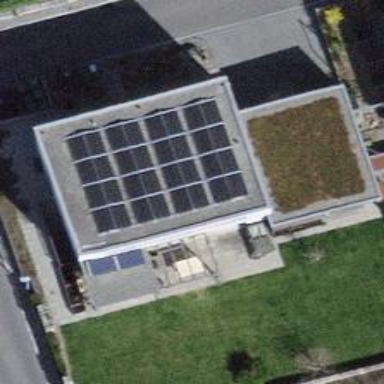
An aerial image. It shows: Solar power generator.